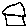
Label: house